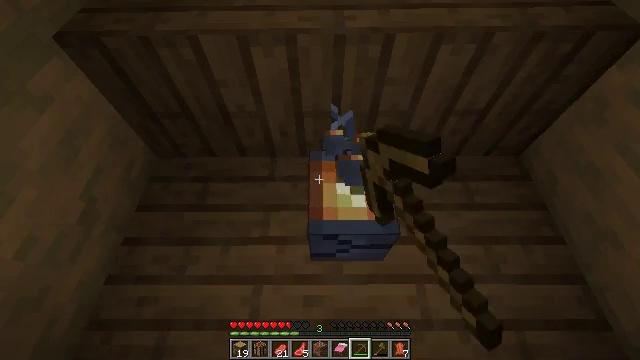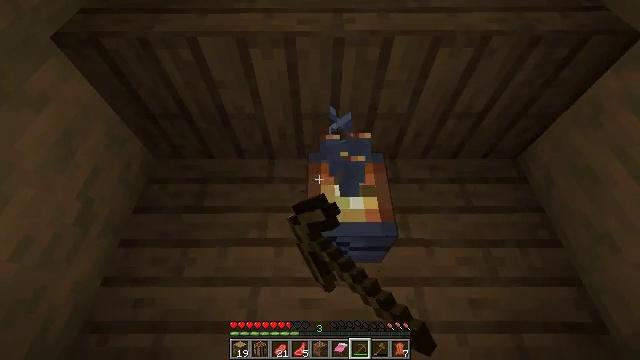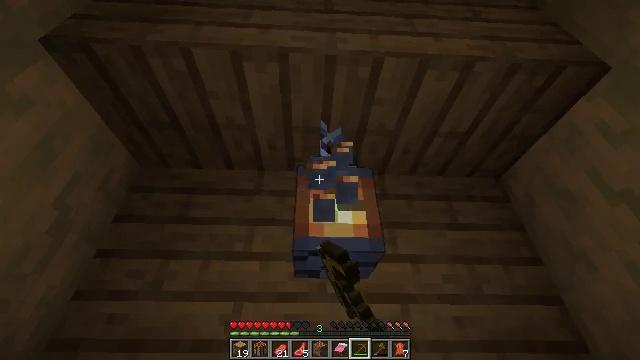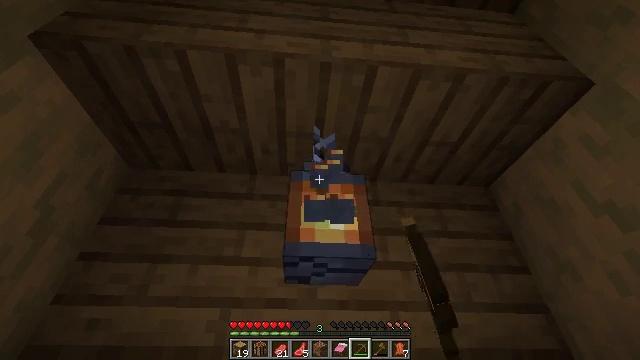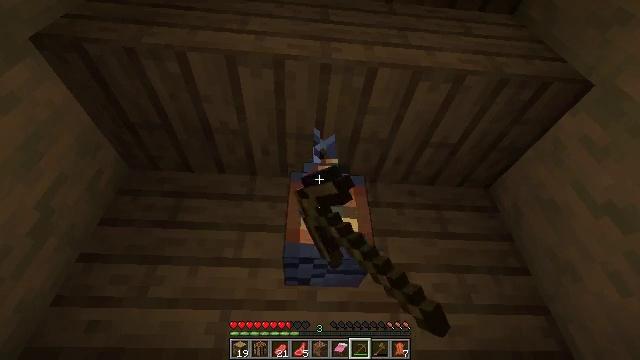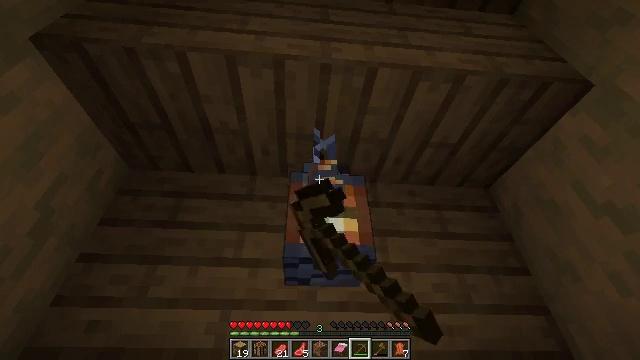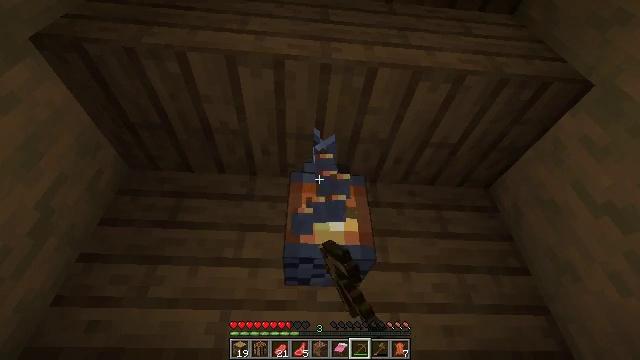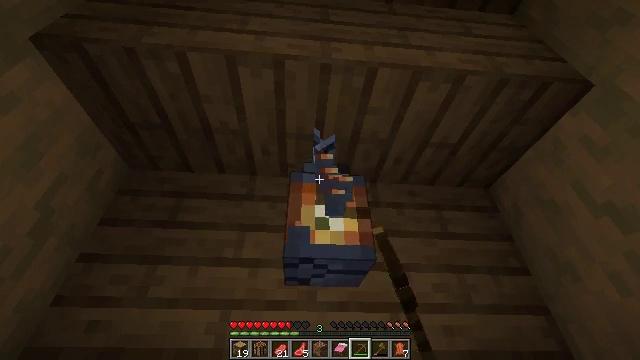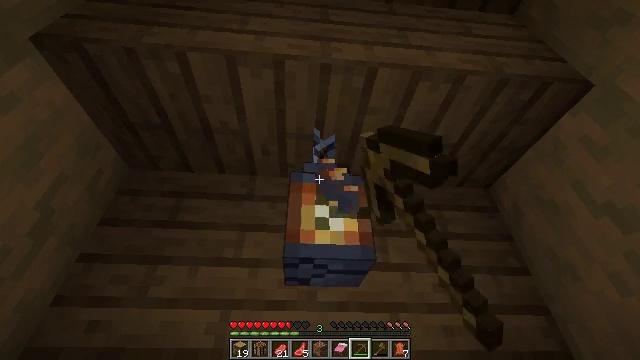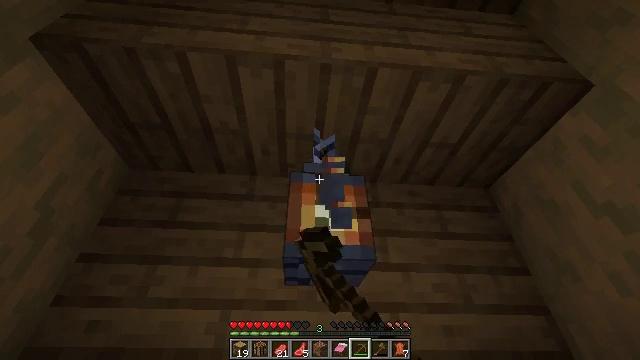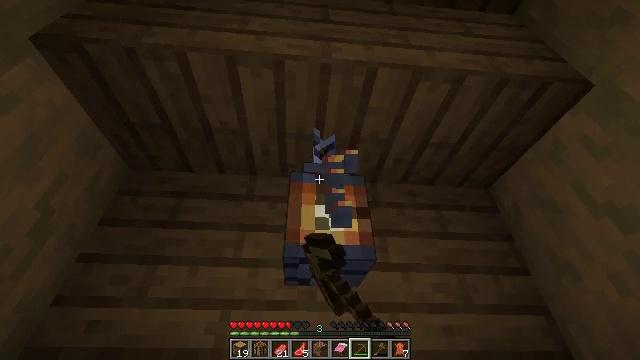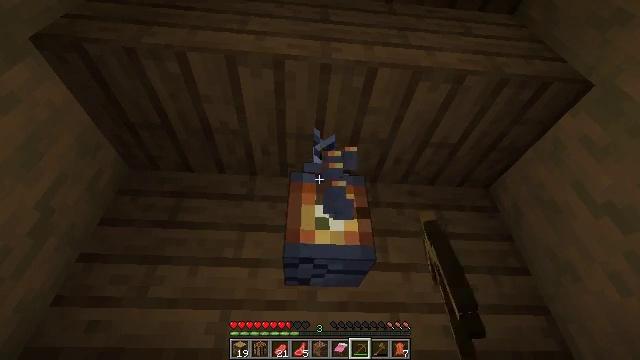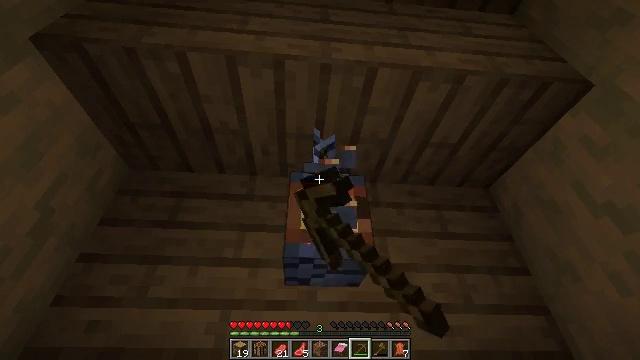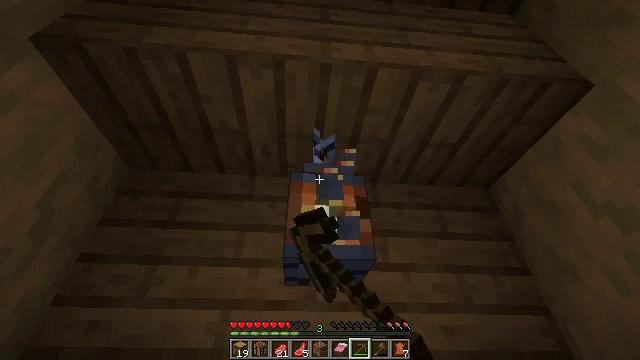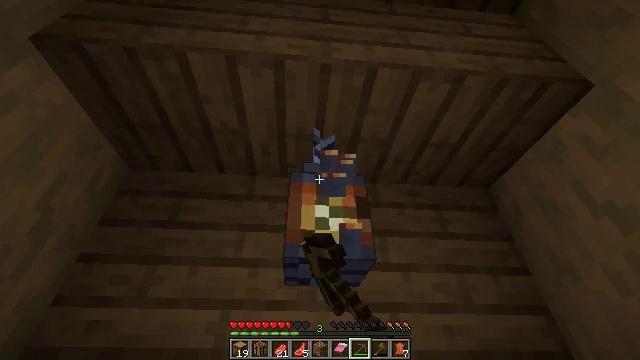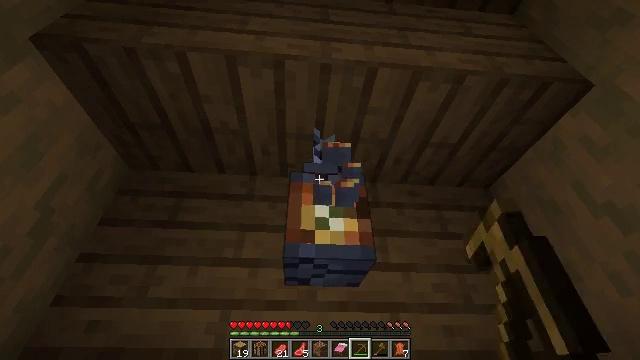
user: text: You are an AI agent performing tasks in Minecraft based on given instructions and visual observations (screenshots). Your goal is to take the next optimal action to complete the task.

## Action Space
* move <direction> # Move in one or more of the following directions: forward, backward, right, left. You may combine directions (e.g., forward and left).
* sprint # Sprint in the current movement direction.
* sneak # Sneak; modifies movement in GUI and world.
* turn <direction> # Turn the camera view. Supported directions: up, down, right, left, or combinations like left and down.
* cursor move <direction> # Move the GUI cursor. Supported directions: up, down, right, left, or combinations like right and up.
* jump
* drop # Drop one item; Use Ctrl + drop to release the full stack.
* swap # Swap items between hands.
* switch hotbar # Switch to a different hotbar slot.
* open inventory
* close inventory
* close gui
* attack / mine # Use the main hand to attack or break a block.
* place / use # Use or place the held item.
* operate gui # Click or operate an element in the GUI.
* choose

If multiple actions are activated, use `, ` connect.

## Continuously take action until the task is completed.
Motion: motion action
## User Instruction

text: Retrieve the lantern for relighting.
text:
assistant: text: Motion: attack / mine
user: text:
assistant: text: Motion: turn right and up, attack / mine
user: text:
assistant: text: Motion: turn right and up, attack / mine
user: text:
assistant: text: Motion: attack / mine
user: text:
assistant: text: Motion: attack / mine
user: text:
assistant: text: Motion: attack / mine
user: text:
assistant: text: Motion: attack / mine
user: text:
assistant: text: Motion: attack / mine
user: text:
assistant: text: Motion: attack / mine
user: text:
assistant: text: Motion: attack / mine
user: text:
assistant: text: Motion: attack / mine
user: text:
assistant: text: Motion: attack / mine
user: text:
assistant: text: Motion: attack / mine
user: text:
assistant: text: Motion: attack / mine
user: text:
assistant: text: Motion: attack / mine
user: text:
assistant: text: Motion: attack / mine
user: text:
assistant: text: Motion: attack / mine
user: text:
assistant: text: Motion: attack / mine
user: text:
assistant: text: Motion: attack / mine
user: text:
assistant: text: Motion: attack / mine
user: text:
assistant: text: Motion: attack / mine
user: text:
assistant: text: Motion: attack / mine
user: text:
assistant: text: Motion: attack / mine
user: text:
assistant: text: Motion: attack / mine
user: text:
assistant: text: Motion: attack / mine
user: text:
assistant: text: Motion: attack / mine
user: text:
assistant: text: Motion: attack / mine
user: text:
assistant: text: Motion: attack / mine
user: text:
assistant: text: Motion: attack / mine
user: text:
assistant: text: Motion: attack / mine